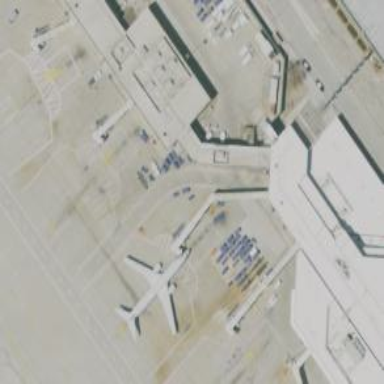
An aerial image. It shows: Jet bridge at the airport.